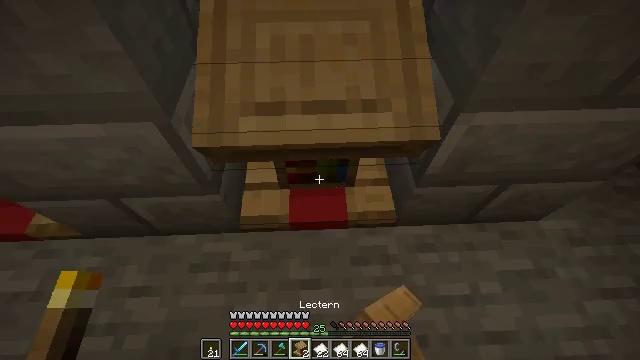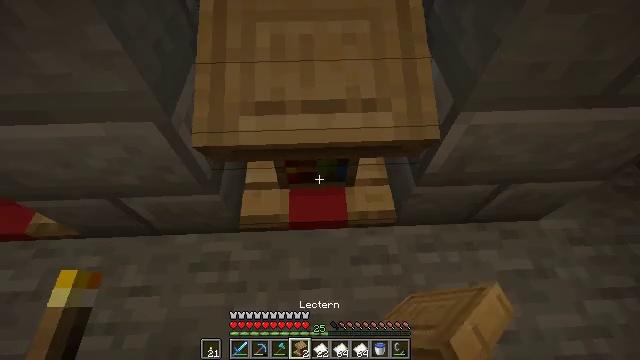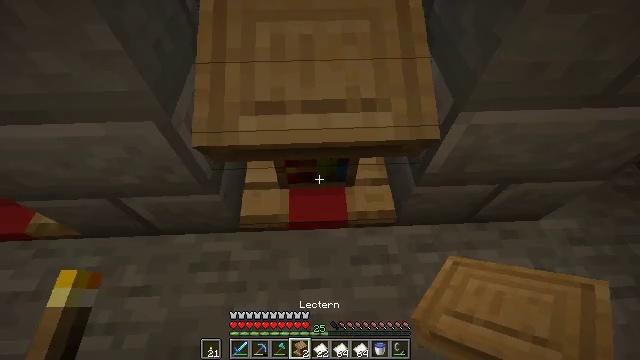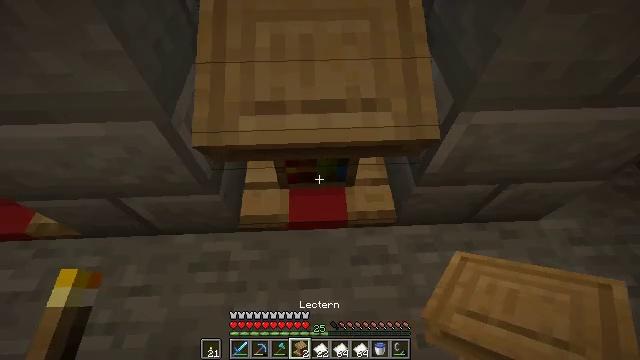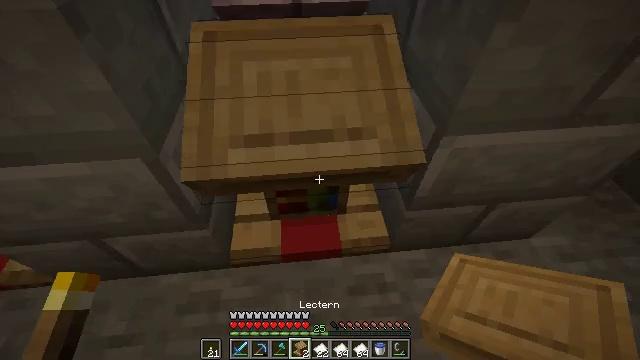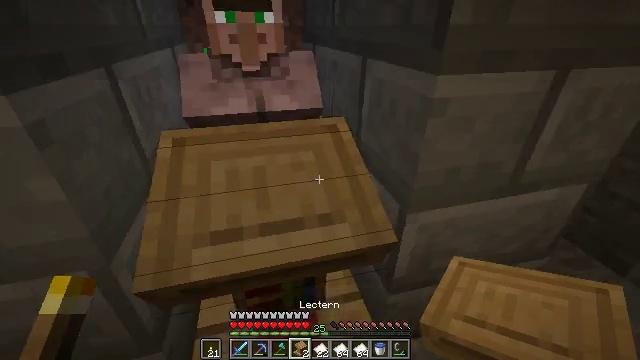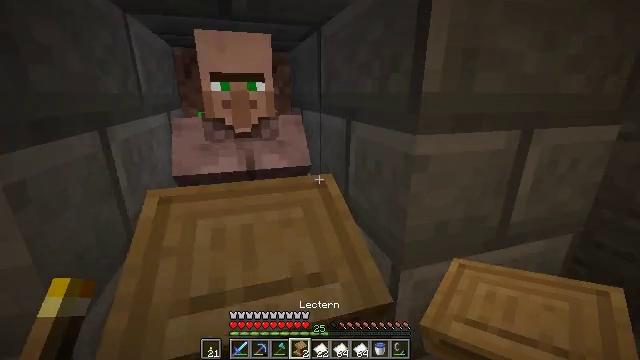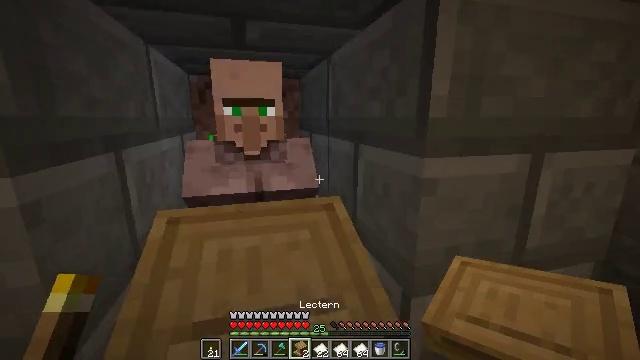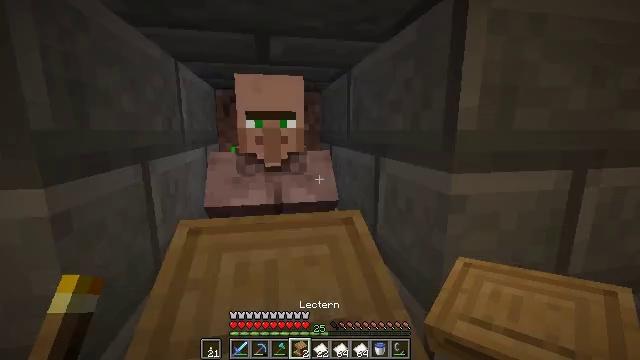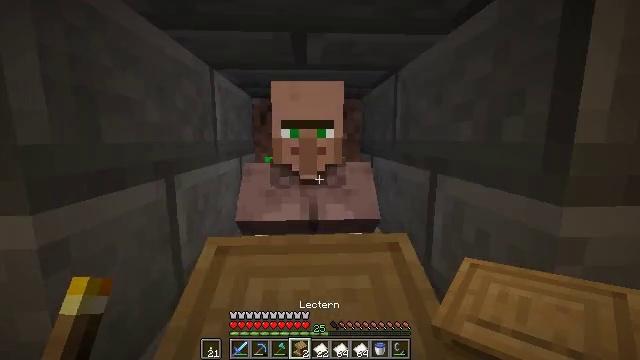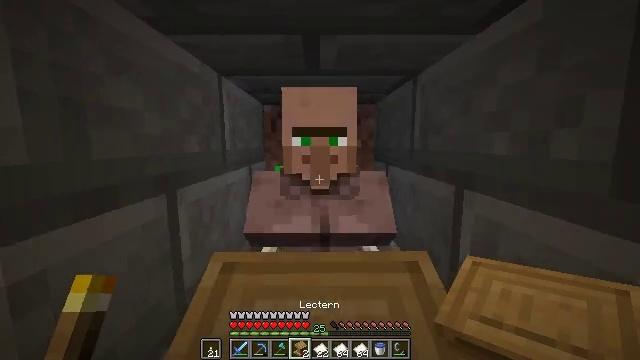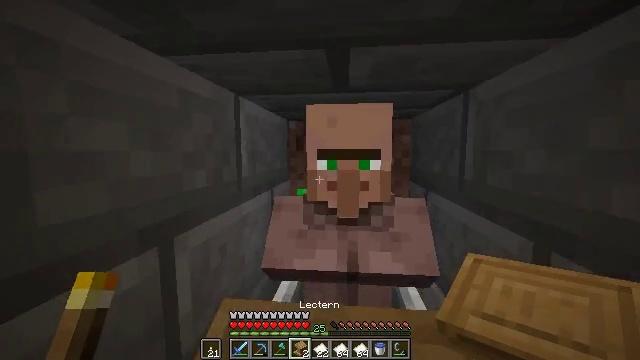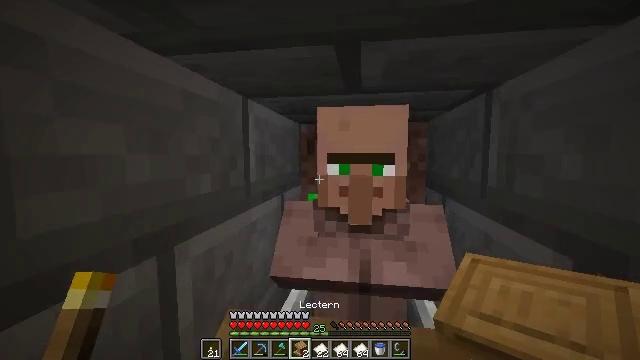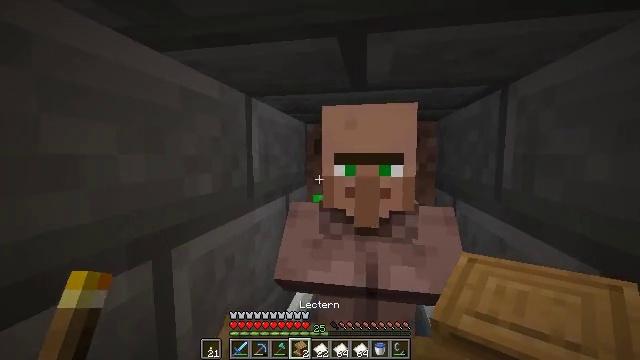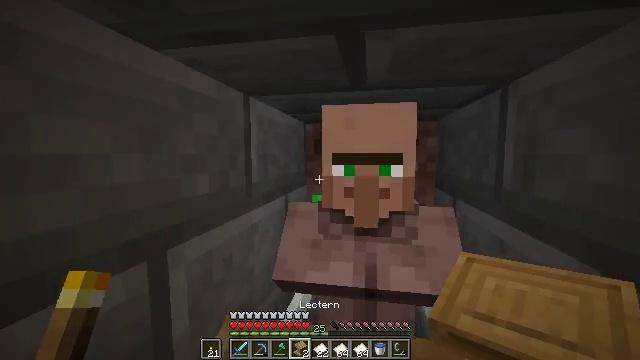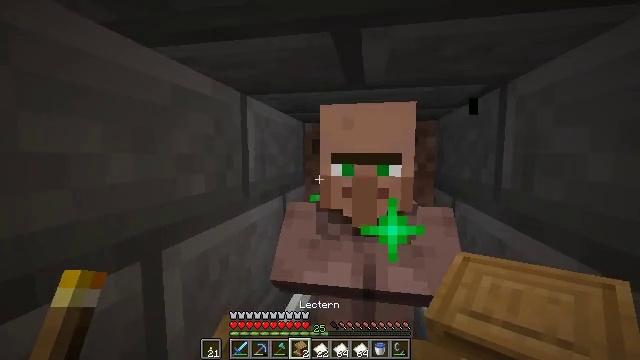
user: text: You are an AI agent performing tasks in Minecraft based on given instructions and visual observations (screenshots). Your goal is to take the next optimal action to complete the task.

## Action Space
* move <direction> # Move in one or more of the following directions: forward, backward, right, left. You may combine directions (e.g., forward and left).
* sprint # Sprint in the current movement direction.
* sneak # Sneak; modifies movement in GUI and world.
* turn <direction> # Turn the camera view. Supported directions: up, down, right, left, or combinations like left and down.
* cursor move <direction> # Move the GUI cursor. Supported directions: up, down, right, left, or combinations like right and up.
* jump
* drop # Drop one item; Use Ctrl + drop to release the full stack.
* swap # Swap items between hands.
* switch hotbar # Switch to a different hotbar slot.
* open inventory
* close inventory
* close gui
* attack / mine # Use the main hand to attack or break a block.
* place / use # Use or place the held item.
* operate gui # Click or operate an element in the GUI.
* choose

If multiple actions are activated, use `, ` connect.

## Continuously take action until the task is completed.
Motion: motion action
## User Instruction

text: Collect the lectern by destroying it.
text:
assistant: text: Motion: no_op
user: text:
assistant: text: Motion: no_op
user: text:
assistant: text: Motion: no_op
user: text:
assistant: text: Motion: turn right and up
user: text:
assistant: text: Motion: turn right and up
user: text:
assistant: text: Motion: turn right and up
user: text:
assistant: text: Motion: turn left and up
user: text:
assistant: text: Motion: move forward, turn left and up
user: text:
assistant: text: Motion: move forward, turn left and up
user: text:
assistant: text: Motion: move forward, turn left
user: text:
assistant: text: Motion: turn left and up
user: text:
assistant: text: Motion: turn left
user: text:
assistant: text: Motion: turn left
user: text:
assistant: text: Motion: no_op
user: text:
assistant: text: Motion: no_op
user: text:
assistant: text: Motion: no_op
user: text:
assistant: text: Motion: turn right and down
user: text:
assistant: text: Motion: turn right and down
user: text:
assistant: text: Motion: no_op
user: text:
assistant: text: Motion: no_op
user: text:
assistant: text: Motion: use / place
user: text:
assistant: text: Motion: use / place
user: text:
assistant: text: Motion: use / place
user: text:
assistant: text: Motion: use / place
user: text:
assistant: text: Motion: no_op
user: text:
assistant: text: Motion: no_op
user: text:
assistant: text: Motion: no_op
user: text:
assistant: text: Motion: turn left
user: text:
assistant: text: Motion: turn left and up
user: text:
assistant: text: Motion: turn left and up